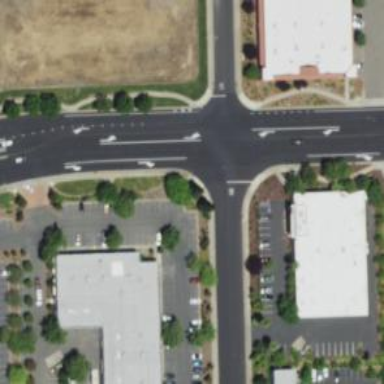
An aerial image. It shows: Road with stop sign.